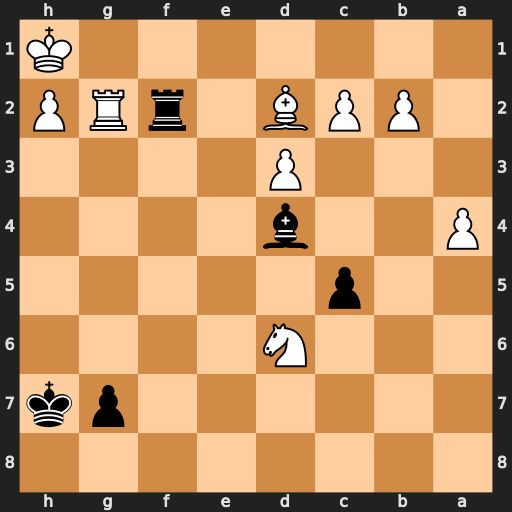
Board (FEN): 8/6pk/3N4/2p5/P2b4/3P4/1PPB1rRP/7K
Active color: b
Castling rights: -
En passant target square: -
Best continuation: Rf1+ Rg1 Rxg1#